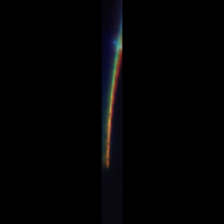
Taxon: Psuedo-nitzschia
Group: Diatoms